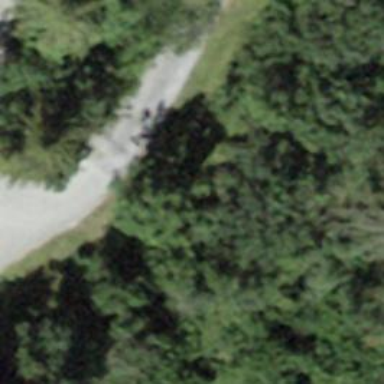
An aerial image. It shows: Unclassified road.